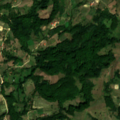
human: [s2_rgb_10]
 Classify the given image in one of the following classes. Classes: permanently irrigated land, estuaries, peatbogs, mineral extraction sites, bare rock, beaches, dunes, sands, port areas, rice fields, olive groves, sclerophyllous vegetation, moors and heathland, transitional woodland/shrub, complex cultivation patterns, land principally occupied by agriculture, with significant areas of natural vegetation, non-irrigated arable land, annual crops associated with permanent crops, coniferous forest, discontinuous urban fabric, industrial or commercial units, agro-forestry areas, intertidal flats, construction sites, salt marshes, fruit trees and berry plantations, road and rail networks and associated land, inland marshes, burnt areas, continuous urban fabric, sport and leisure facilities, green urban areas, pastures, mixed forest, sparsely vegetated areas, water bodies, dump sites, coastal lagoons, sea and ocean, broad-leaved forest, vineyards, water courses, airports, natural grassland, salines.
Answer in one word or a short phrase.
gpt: pastures, land principally occupied by agriculture, with significant areas of natural vegetation, broad-leaved forest